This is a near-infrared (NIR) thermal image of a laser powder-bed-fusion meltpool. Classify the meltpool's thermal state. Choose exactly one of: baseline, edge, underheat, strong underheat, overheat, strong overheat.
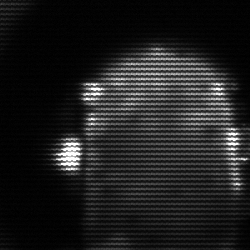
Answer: baseline